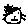
Label: cat